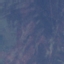
Land use / land cover: HerbaceousVegetation